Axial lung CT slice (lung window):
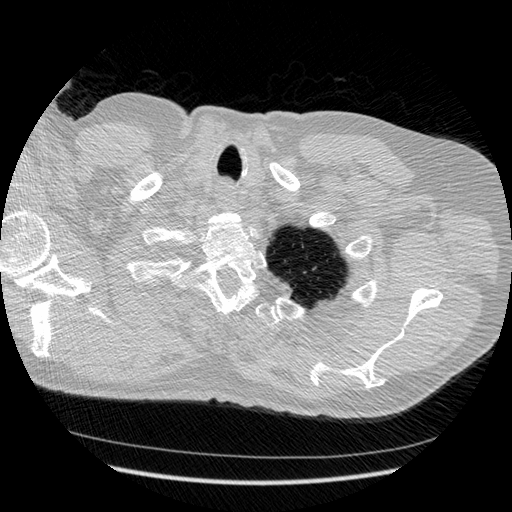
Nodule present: no